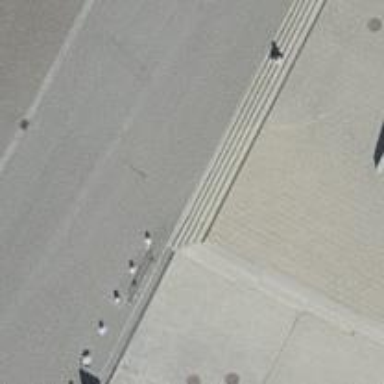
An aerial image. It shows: Bollard.